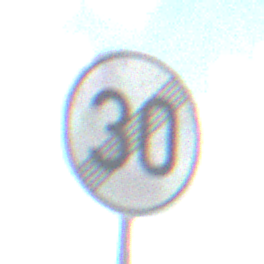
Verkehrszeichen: EndeGeschwindigkeit30
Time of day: Midday
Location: Outdoor (Nature)
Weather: PartlyCloudy
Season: NotSpecified
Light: Natural